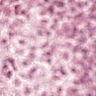
Metastatic tissue present: no